Field crop: tomato
Growth stage: 2
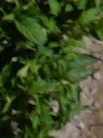
Species: tomato